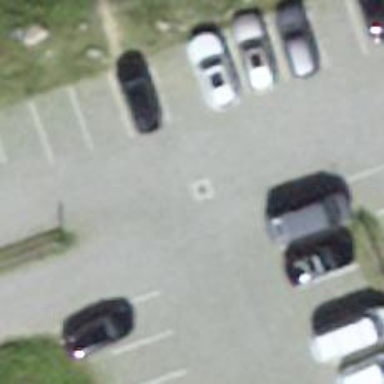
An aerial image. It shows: Parking aisle with grass paver surface.